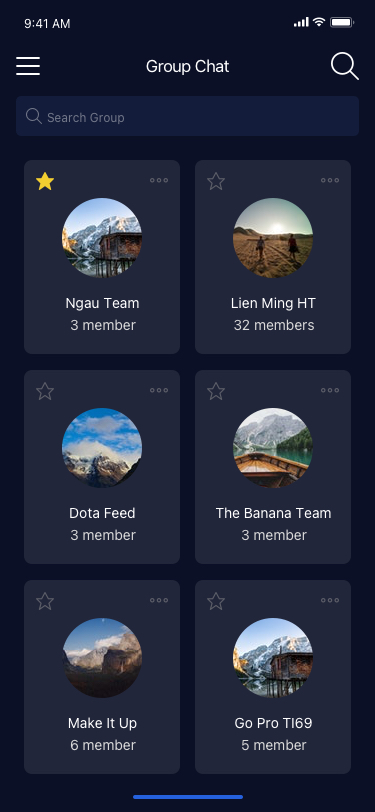
Text in this UI design:
Ngau Team
3 member
Dota Feed
3 member
Make It Up
6 member
Lien Ming HT
32 members
The Banana Team
3 member
Go Pro TI69
5 member
Group Chat
Search Group